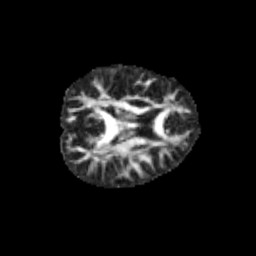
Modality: FA
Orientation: axial
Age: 12
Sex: female
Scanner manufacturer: siemens
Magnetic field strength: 3 T
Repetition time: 3.8 s
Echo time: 0.07 s